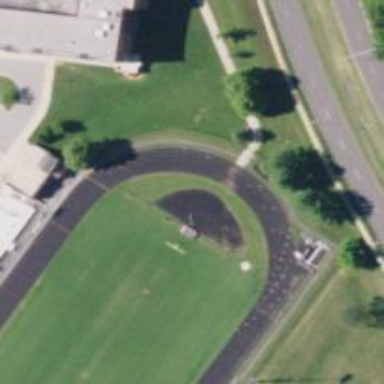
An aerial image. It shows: Track in leisure land.